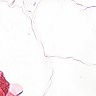
Metastatic tissue present: no